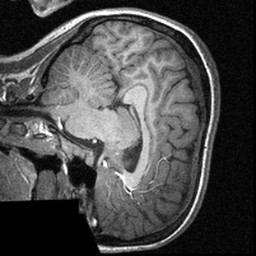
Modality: T1w
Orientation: sagittal
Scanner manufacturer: siemens
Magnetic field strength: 3 T
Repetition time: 1.57 s
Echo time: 0.00304 s